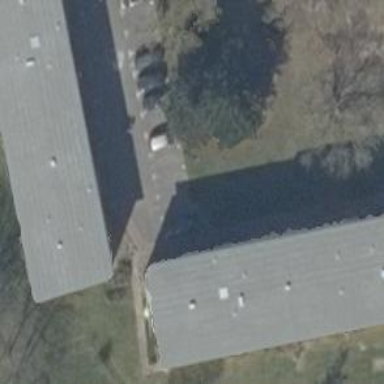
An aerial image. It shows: Building with apartments and flat roof.